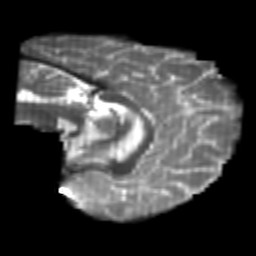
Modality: T2w
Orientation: sagittal
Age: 26
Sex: male
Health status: healthy
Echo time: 0.074 s